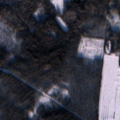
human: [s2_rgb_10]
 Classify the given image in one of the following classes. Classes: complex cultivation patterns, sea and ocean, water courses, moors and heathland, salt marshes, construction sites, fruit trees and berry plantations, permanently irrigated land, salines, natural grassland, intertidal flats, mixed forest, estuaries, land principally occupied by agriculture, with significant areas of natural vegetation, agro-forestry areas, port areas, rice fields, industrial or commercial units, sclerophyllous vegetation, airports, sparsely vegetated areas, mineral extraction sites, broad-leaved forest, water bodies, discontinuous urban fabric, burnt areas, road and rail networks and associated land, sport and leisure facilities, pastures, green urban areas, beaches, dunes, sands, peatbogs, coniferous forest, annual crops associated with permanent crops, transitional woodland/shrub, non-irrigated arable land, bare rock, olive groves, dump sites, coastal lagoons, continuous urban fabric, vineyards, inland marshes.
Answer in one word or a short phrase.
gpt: non-irrigated arable land, coniferous forest, mixed forest